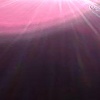
Label: sunburn